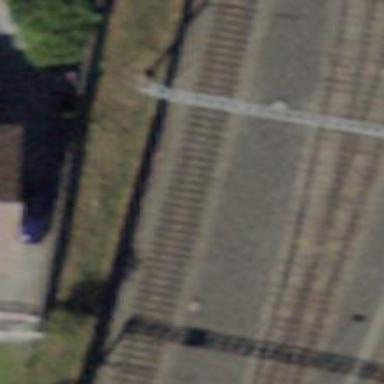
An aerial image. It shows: Retaining wall.